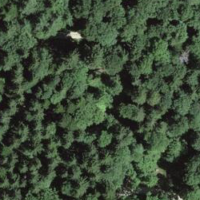
EUNIS habitat code: 44
Species observed at this site:
Angelica sylvestris